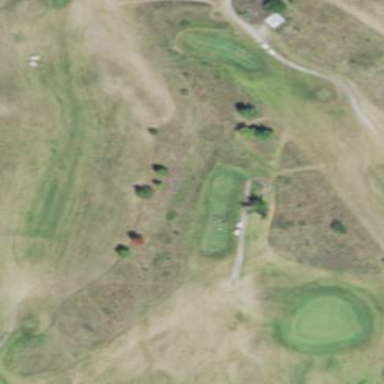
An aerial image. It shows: Golf rough area.